Interaction volume radius: 10 \u00c5
Interaction volume height: 35 \u00c5
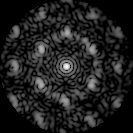
Disorder parameter: 0.5121